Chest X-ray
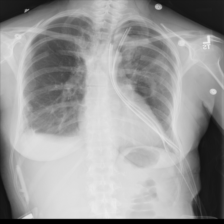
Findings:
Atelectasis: negative
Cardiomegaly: negative
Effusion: negative
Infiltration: positive
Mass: negative
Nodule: negative
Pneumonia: negative
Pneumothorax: negative
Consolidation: negative
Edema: negative
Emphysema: positive
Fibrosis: negative
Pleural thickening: negative
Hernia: negative